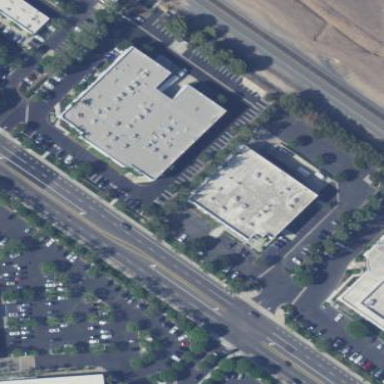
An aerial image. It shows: Commercial building.